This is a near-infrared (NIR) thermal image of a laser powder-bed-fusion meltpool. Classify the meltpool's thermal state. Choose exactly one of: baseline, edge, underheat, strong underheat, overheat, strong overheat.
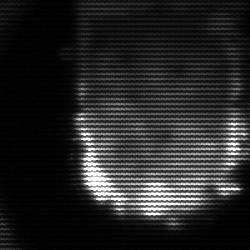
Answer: baseline